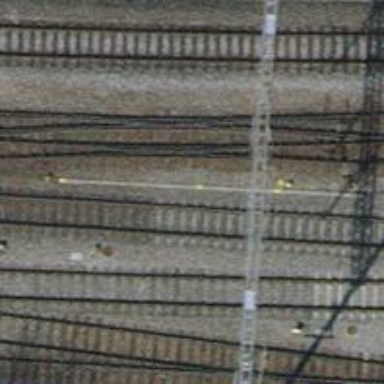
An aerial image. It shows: Railway switch.